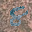
Label: 8